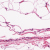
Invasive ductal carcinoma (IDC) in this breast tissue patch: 0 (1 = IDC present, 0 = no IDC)